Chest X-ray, AP view. Patient: 42 years old, sex M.
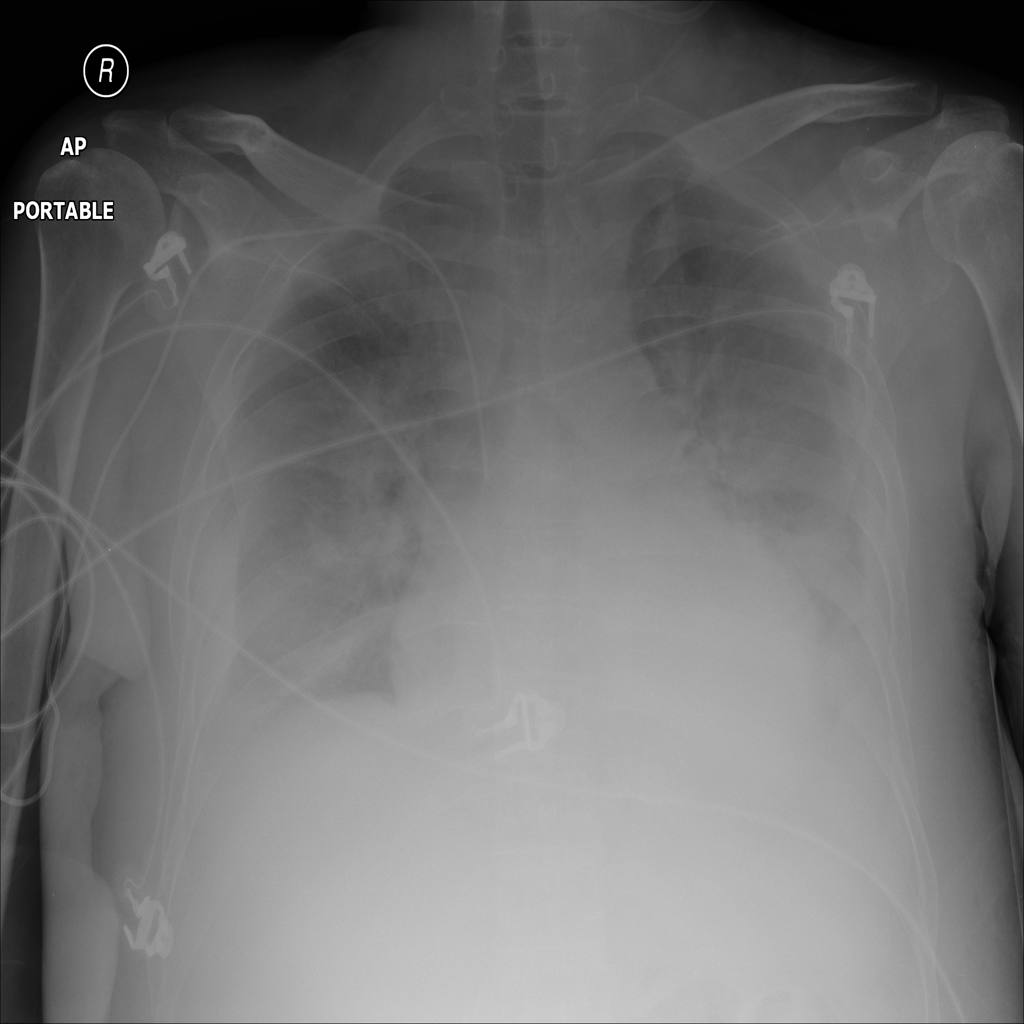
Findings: Effusion, Infiltration